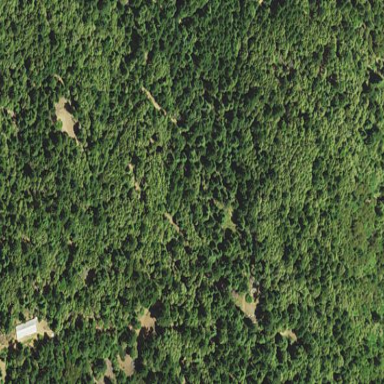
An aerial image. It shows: Forest area.